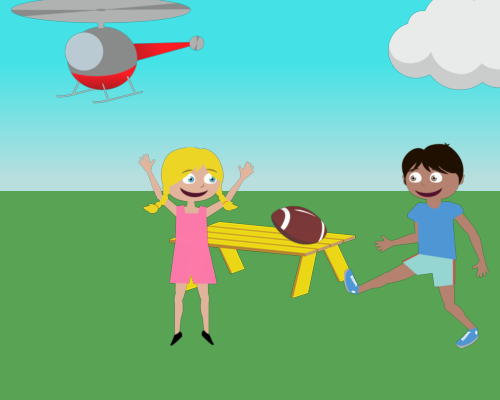
A large helicopter is positioned on the left side, slightly tilted from the top, with one of its blades extending off the screen. In the center of the scene, there's a medium-sized picnic yellow bench on the grass, with a happy girl standing beside it, covering her eyes. On the right side, a boy is facing left, joyfully kicking a large football, while a fluffy cloud on the upper right corner.